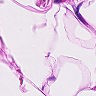
Metastatic tissue present: no